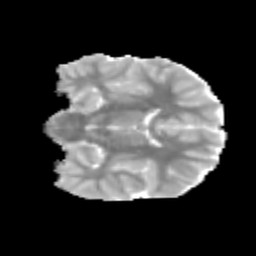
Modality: MD
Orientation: coronal
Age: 10
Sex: female
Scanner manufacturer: siemens
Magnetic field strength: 3 T
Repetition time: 3.8 s
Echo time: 0.07 s